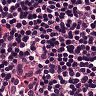
Metastatic tissue present: no